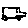
Label: car